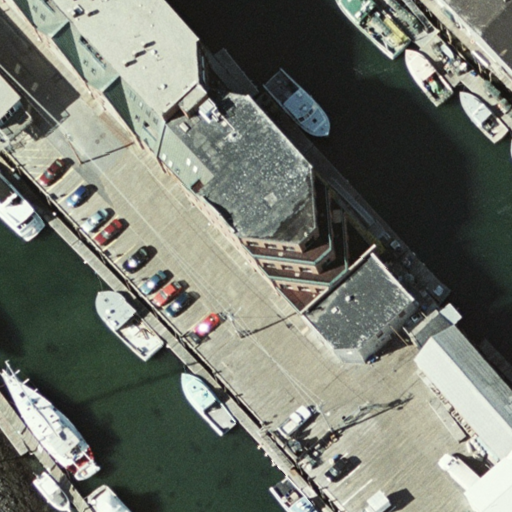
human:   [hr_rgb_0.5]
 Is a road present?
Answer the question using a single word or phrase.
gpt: yes

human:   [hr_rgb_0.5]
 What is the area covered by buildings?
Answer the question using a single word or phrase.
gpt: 2861m2

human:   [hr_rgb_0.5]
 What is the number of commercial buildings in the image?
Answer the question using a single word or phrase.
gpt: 0

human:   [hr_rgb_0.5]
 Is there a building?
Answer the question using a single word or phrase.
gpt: yes

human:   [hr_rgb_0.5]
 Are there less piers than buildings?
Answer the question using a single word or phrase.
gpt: yes

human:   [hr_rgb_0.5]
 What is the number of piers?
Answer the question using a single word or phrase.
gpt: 2

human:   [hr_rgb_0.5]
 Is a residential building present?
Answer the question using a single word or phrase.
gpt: yes

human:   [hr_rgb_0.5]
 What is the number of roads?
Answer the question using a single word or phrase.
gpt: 1

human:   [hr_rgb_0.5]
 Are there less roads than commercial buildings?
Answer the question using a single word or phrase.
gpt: no

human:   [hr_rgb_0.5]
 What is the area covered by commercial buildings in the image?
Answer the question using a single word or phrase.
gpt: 0m2

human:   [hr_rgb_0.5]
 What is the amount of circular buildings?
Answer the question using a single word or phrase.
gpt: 0

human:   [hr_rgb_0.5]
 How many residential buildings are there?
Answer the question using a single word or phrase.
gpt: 7

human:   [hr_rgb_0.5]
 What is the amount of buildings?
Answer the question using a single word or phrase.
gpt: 7

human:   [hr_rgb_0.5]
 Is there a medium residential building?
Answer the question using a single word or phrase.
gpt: yes

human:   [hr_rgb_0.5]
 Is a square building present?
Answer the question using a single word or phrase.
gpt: no

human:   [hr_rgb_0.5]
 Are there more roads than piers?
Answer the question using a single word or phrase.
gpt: no

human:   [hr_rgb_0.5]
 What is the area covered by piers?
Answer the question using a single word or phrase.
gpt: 6020m2

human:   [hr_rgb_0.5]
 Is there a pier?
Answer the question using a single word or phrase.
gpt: yes

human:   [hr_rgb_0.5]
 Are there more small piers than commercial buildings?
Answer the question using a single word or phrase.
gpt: no

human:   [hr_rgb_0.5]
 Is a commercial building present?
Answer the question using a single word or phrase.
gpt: no

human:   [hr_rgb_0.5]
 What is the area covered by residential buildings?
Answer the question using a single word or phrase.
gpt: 2861m2

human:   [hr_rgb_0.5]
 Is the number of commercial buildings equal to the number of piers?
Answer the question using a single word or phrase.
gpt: no

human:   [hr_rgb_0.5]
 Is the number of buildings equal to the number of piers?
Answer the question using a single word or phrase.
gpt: no

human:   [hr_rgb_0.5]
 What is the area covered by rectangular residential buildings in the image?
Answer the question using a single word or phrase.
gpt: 2861m2

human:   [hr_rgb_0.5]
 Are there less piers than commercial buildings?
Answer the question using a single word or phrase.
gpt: no

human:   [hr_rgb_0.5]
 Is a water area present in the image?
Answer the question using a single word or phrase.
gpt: no

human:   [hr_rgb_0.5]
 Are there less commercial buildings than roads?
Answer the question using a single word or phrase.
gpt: yes

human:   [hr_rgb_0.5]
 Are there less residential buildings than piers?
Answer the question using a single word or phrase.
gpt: no

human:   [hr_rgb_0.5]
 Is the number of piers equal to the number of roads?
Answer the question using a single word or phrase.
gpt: no

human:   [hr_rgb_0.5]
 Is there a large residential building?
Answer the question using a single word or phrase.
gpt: yes

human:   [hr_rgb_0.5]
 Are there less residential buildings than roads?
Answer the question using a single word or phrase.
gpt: no

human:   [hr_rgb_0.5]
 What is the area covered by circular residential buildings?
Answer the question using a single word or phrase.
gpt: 0m2

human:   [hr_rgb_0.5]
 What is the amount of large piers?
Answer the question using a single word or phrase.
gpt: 1

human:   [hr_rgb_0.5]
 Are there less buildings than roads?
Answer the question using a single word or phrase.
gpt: no

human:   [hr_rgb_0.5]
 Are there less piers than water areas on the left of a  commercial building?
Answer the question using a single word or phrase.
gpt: no

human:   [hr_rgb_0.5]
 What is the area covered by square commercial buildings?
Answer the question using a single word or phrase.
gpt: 0m2

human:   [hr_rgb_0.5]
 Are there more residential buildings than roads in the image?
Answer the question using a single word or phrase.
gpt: yes

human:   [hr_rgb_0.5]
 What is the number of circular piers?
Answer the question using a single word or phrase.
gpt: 0

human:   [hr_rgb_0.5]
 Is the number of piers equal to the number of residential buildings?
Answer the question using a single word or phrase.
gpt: no

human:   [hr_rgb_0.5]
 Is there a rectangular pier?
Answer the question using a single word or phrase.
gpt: yes

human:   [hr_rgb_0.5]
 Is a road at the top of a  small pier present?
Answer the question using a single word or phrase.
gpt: no

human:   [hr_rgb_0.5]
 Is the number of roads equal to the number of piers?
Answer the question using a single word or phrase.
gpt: no

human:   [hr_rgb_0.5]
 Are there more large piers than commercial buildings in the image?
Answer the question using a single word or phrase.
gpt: yes

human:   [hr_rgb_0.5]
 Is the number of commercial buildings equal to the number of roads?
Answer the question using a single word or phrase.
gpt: no

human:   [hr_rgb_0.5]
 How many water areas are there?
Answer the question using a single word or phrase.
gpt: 0

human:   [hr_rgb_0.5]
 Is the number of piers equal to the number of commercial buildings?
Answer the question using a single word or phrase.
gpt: no

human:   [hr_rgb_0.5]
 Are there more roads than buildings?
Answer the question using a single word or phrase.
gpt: no

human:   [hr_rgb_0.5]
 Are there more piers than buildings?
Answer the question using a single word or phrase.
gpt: no

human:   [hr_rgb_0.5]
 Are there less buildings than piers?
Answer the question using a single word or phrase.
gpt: no

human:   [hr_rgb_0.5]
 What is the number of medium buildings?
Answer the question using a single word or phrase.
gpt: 1

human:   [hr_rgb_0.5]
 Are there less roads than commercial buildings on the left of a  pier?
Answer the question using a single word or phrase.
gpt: no

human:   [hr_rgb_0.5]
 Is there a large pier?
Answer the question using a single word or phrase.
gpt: yes

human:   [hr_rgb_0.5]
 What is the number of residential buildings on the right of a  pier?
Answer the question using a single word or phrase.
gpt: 5

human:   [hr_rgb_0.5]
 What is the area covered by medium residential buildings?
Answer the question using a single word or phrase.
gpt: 274m2

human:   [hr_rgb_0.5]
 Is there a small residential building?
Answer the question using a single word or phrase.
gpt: yes

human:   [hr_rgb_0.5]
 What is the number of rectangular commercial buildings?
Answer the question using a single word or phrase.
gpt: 0

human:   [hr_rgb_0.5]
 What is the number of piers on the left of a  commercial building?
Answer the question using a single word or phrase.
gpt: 0

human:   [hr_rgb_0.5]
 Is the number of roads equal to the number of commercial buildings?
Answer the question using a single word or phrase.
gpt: no

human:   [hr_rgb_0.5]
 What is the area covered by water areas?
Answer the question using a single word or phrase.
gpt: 0m2

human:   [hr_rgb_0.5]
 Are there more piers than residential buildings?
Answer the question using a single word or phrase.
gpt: no

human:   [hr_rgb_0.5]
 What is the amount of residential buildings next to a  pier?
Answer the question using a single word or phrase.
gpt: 7

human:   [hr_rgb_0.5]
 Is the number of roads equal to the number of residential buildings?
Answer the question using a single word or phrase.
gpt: no

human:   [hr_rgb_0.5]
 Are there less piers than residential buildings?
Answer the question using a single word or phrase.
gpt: yes

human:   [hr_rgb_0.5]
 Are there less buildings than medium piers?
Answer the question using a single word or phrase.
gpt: no